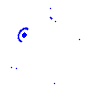
Particle: pion